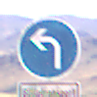
Verkehrszeichen: VorgeschriebeneFahrtrichtungLinks
Zusatzzeichen unten: BesondereFahrzeugeUndTransportgueter12
Umgebung: Outdoor, Nature
Tageszeit: Midday
Wetter: Clear
Licht: Natural
Jahreszeit: NotSpecified
Kontrast: HighContrast